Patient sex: M
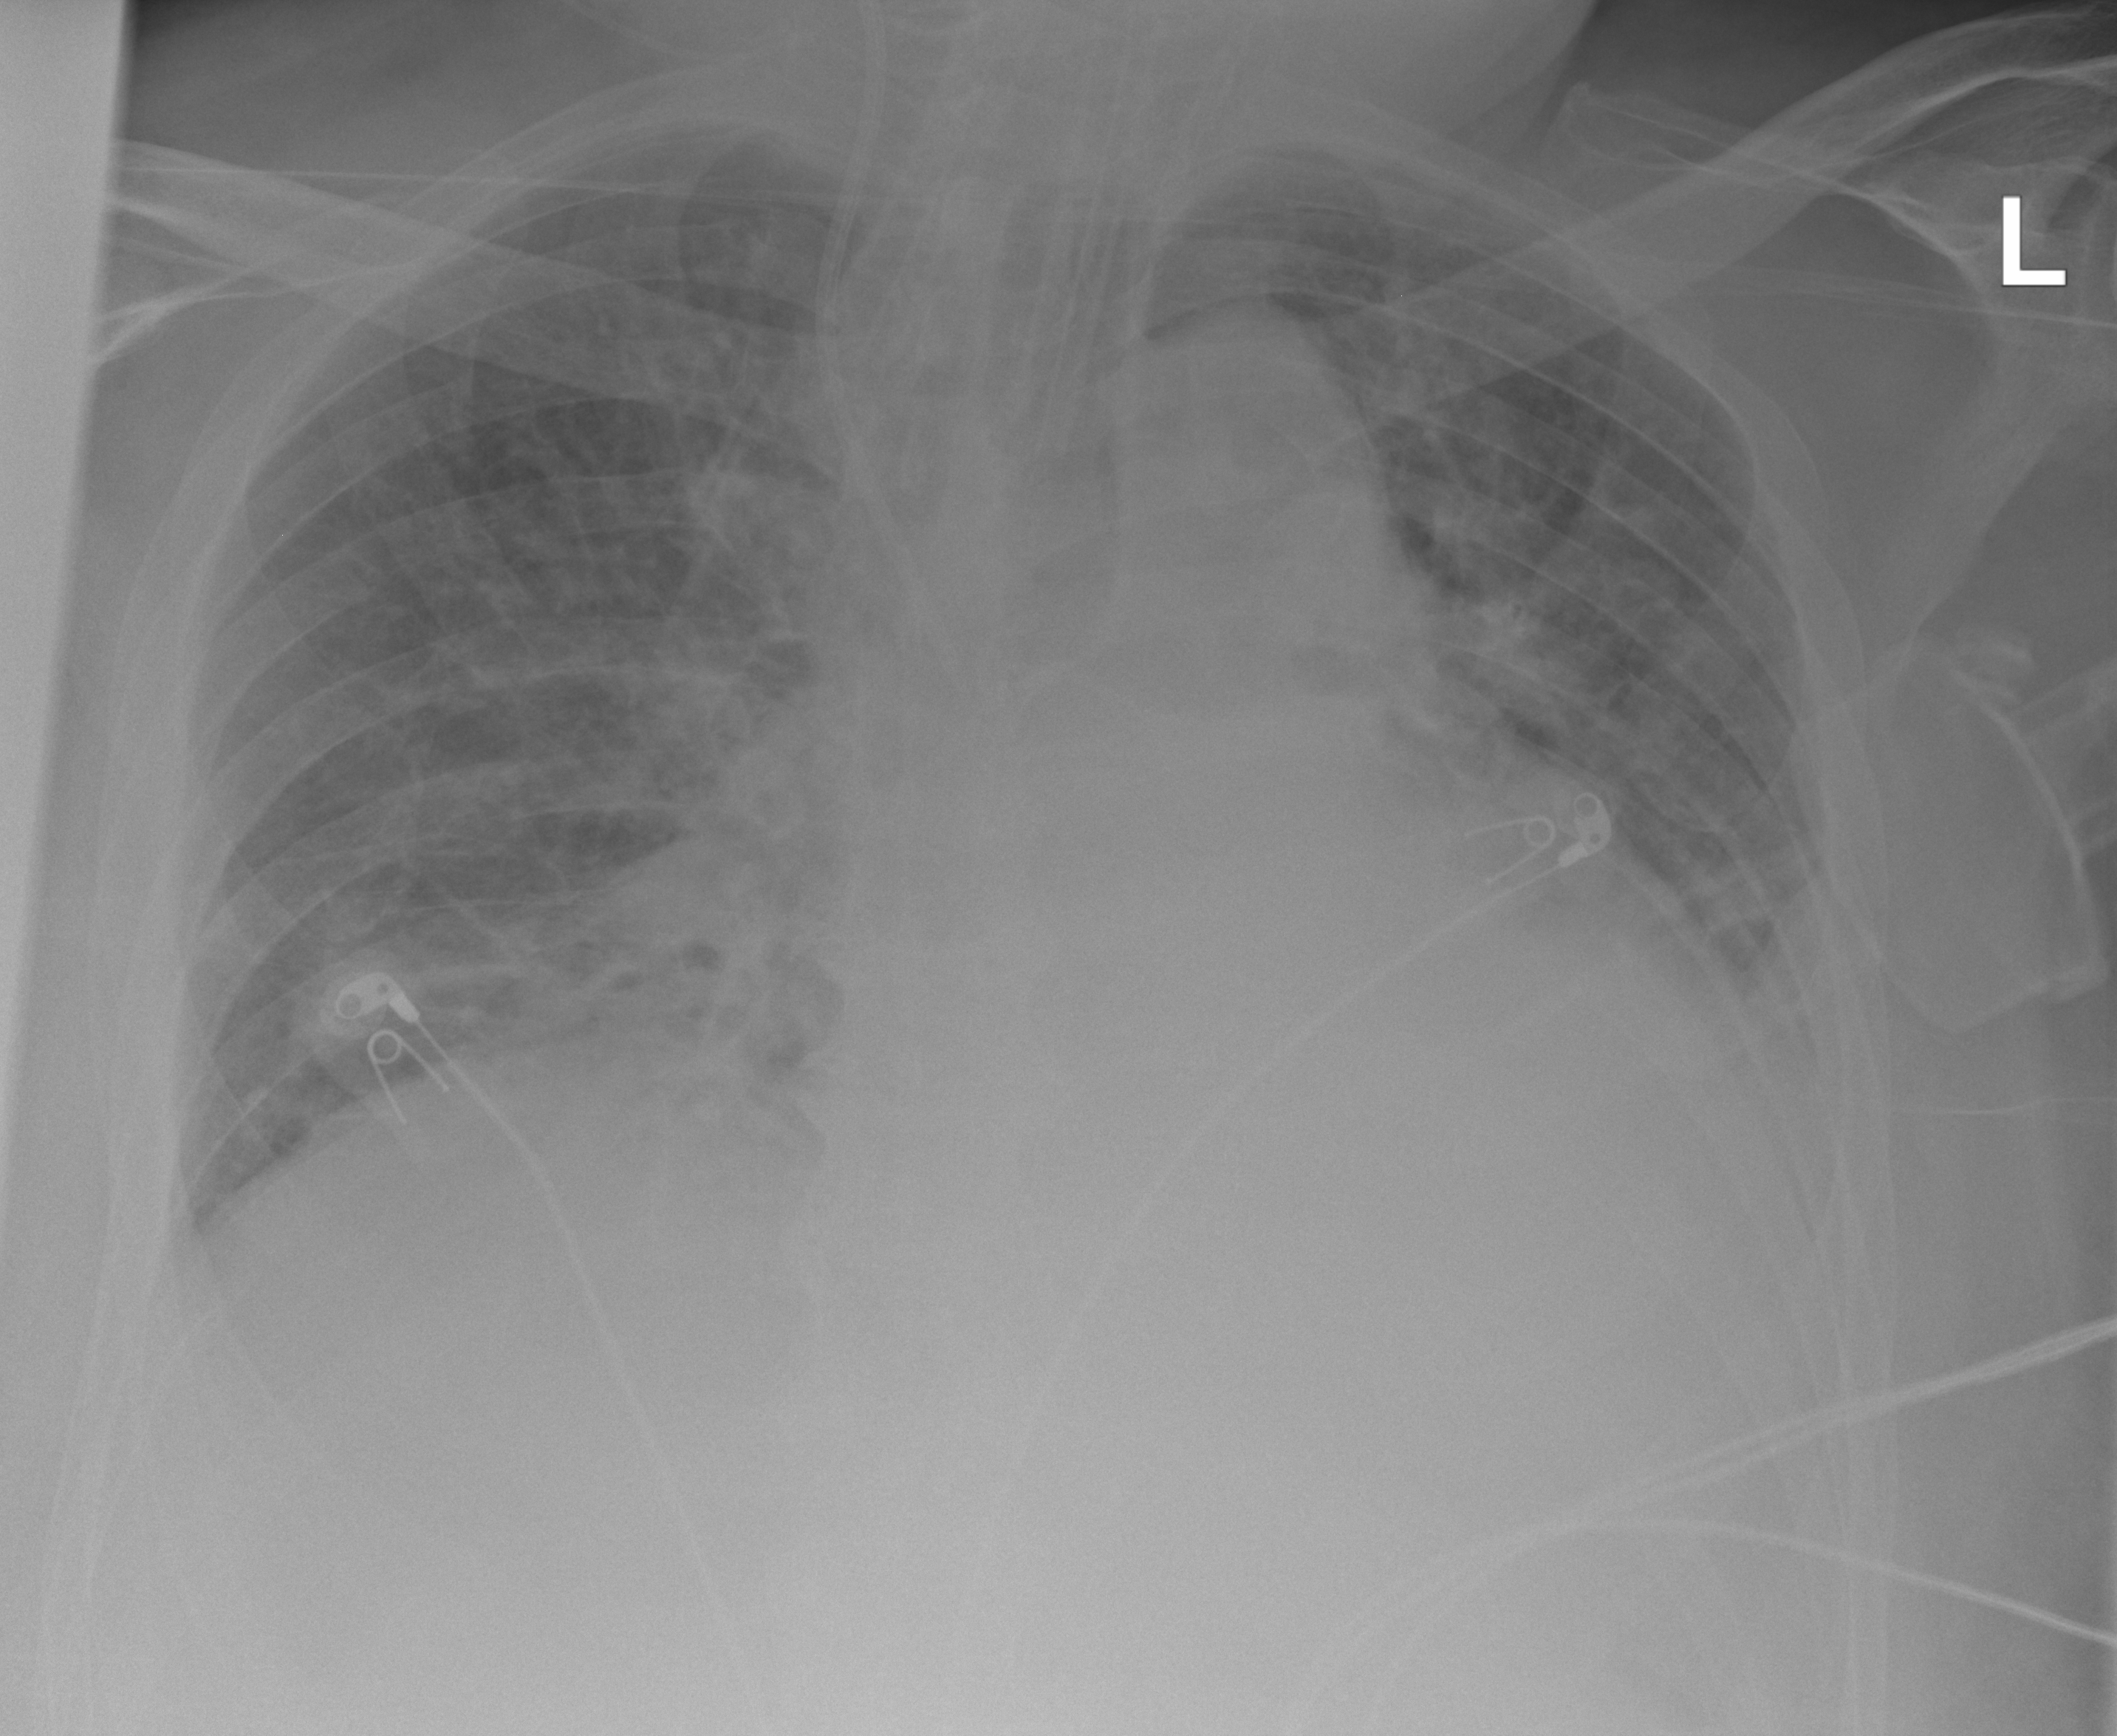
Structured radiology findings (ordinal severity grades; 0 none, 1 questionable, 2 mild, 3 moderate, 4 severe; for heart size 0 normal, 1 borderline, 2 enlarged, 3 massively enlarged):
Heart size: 2
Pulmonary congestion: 2
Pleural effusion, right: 2
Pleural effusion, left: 3
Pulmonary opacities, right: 2
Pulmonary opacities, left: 0
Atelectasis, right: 2
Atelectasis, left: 2